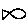
Label: fish